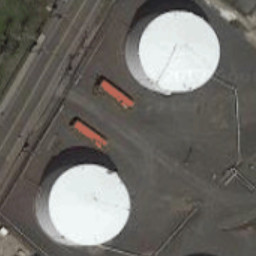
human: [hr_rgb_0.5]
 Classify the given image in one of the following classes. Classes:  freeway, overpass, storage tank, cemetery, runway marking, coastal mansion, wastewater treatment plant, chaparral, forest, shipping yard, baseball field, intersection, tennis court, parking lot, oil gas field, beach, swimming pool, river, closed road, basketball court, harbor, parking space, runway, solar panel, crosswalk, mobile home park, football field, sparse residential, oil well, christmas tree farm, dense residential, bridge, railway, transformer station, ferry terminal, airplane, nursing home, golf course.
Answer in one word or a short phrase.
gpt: storage tank